Interaction volume radius: 5 \u00c5
Interaction volume height: 10 \u00c5
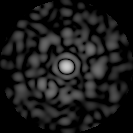
Disorder parameter: 0.8721